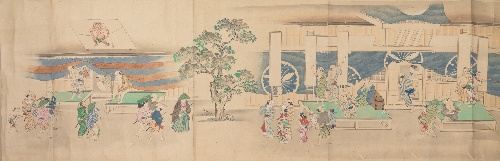
Artist: Nonoyama Kōzan
Artist bio: Japanese, 1780–1847
Date: 1822
Object type: Handscroll
Classification: Paintings
Medium: Handscroll; ink, color and gold on paper
Culture: Japan
Period: Edo period (1615–1868)
Dimensions: Image: 13 5/8 × 54 15/16 in. (34.6 × 139.5 cm)
Overall with mounting: 14 15/16 × 93 1/2 in. (38 × 237.5 cm)
Overall with knobs: 16 5/16 × 93 1/2 in. (41.5 × 237.5 cm)
Department: Asian Art
Credit line: Mary Griggs Burke Collection, Gift of the Mary and Jackson Burke Foundation, 2015
Accession year: 2015
Repository: Metropolitan Museum of Art, New York, NY
Tags: Theatre|Men|Women